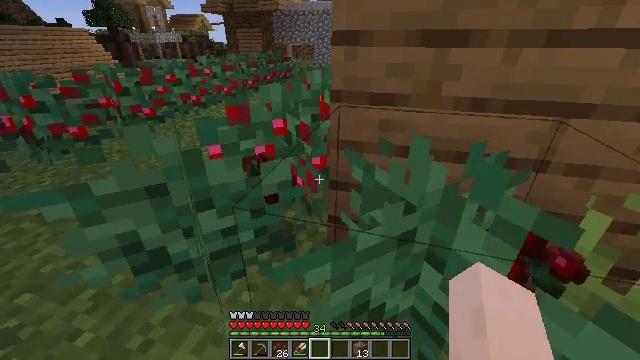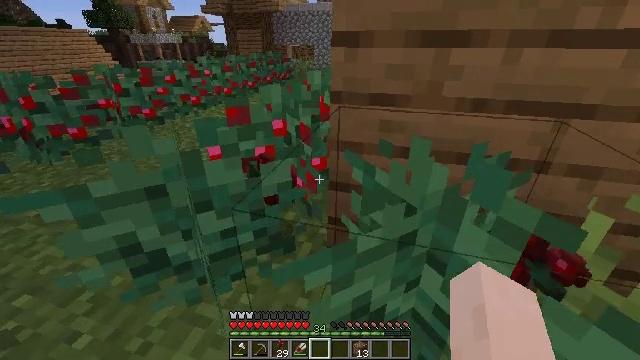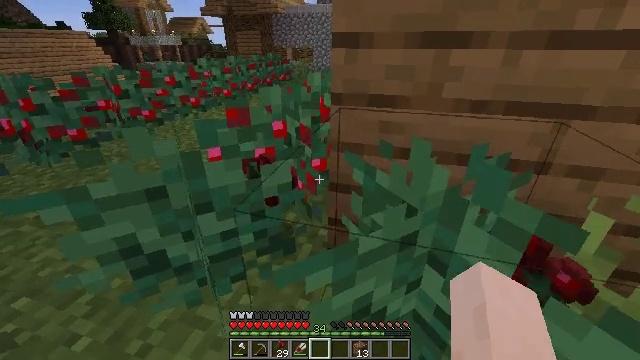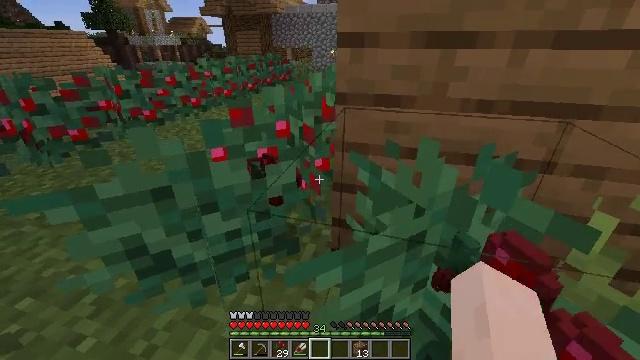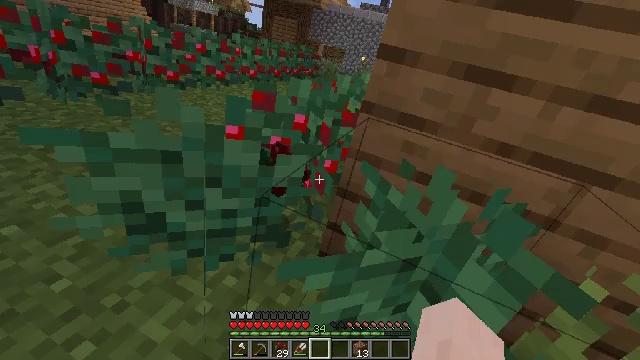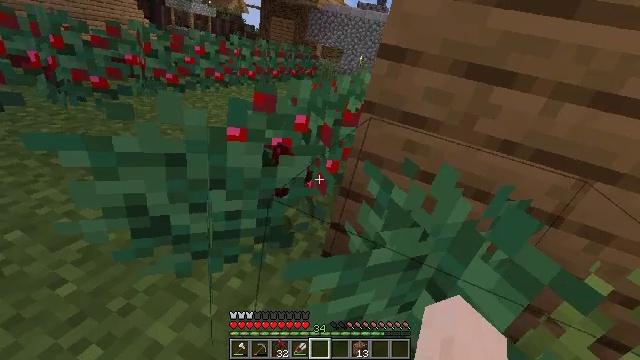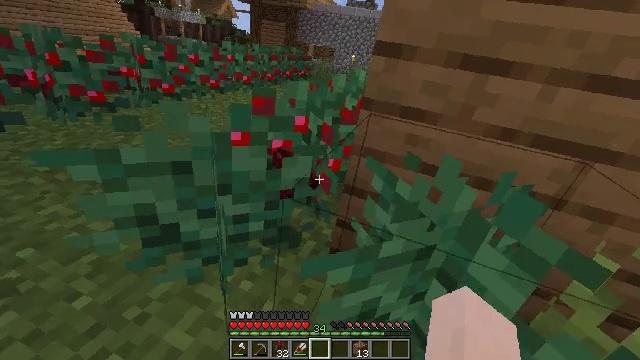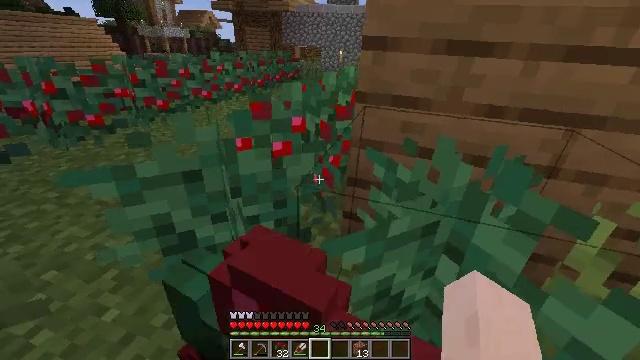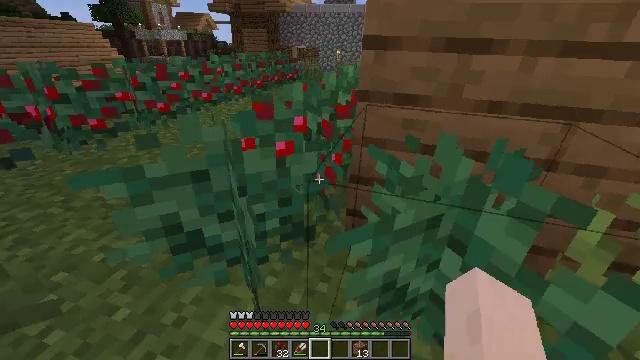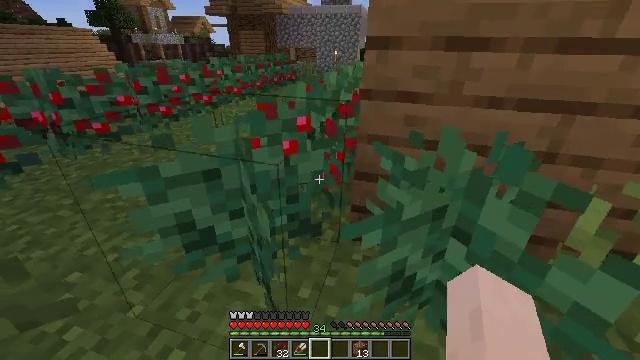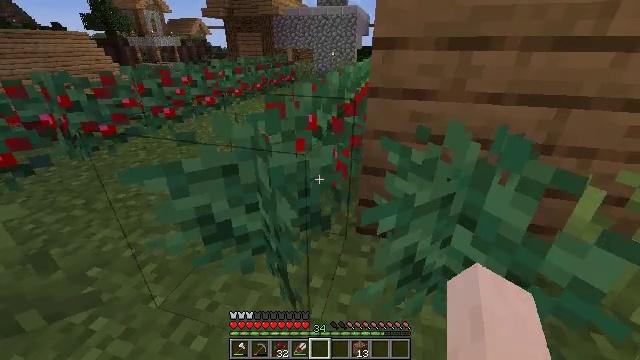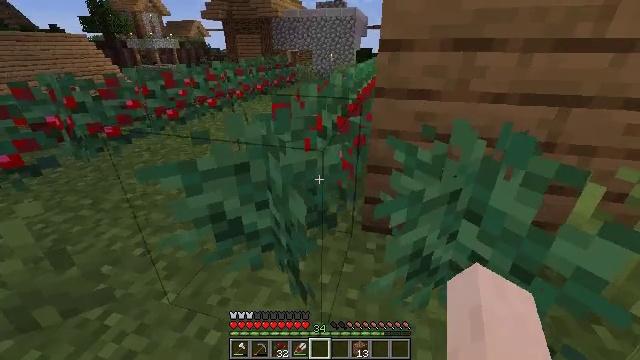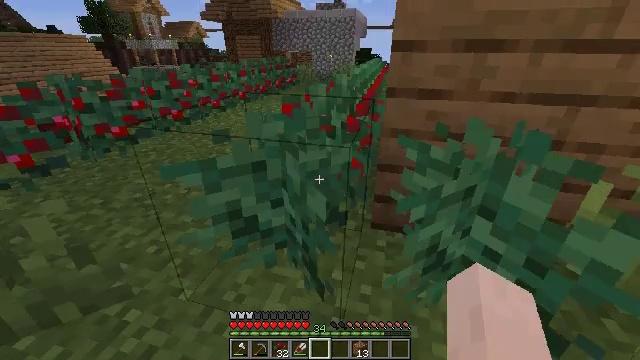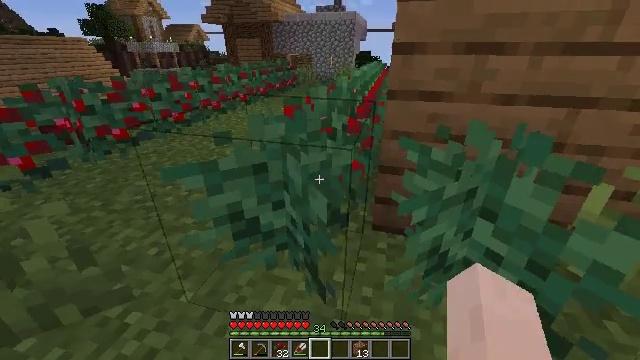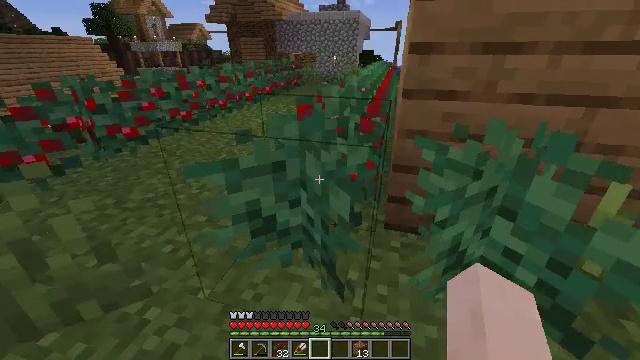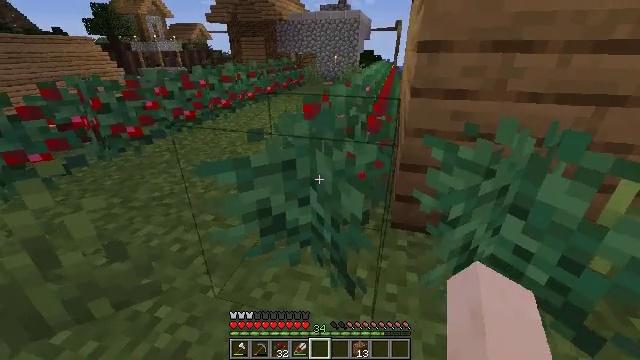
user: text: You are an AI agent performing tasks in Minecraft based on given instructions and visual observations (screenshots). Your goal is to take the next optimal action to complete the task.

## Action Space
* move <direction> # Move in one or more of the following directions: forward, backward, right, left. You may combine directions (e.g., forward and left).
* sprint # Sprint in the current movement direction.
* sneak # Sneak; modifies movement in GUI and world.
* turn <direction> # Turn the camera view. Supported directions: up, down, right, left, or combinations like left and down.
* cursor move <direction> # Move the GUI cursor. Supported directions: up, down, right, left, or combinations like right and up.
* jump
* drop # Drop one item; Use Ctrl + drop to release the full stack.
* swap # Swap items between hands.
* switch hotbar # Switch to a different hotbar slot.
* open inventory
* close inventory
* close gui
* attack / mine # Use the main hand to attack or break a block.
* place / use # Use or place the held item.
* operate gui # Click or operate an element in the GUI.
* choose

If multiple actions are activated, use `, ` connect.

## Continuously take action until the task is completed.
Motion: motion action
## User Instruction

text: Craft black dye.
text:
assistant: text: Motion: sneak
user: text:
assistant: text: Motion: move left, sneak
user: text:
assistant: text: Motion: move left, sneak
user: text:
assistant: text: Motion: move left, sneak
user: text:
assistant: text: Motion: move back and move left, sneak
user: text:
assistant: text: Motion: move back, sneak
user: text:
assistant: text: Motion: move back and move left, sneak
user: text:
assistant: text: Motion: move back and move left, sneak
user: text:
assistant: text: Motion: move back and move left, sneak
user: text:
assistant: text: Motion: move back and move left, sneak
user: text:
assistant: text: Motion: move left, sneak
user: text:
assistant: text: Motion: move left, sneak
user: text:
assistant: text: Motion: move left, sneak
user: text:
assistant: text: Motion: move left, sneak
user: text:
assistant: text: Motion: move left
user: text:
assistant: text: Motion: move left
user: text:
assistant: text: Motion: move left
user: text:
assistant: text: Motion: move forward and move left, turn right
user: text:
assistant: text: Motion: move forward and move left, turn right
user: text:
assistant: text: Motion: move forward and move left, turn right
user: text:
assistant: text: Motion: move forward and move left, turn right
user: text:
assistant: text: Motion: move forward and move left, turn right
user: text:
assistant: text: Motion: move forward and move left, sneak, turn right
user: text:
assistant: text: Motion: move forward and move left, sneak, turn right
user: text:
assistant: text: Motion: move forward and move left, sneak, turn right
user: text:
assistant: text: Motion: move forward and move left, sneak, turn right
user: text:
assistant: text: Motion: move forward, sneak
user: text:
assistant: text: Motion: move forward, sneak, use / place
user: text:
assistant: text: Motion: move forward, sneak, use / place
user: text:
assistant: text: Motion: move forward, sneak, turn right, use / place